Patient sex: M
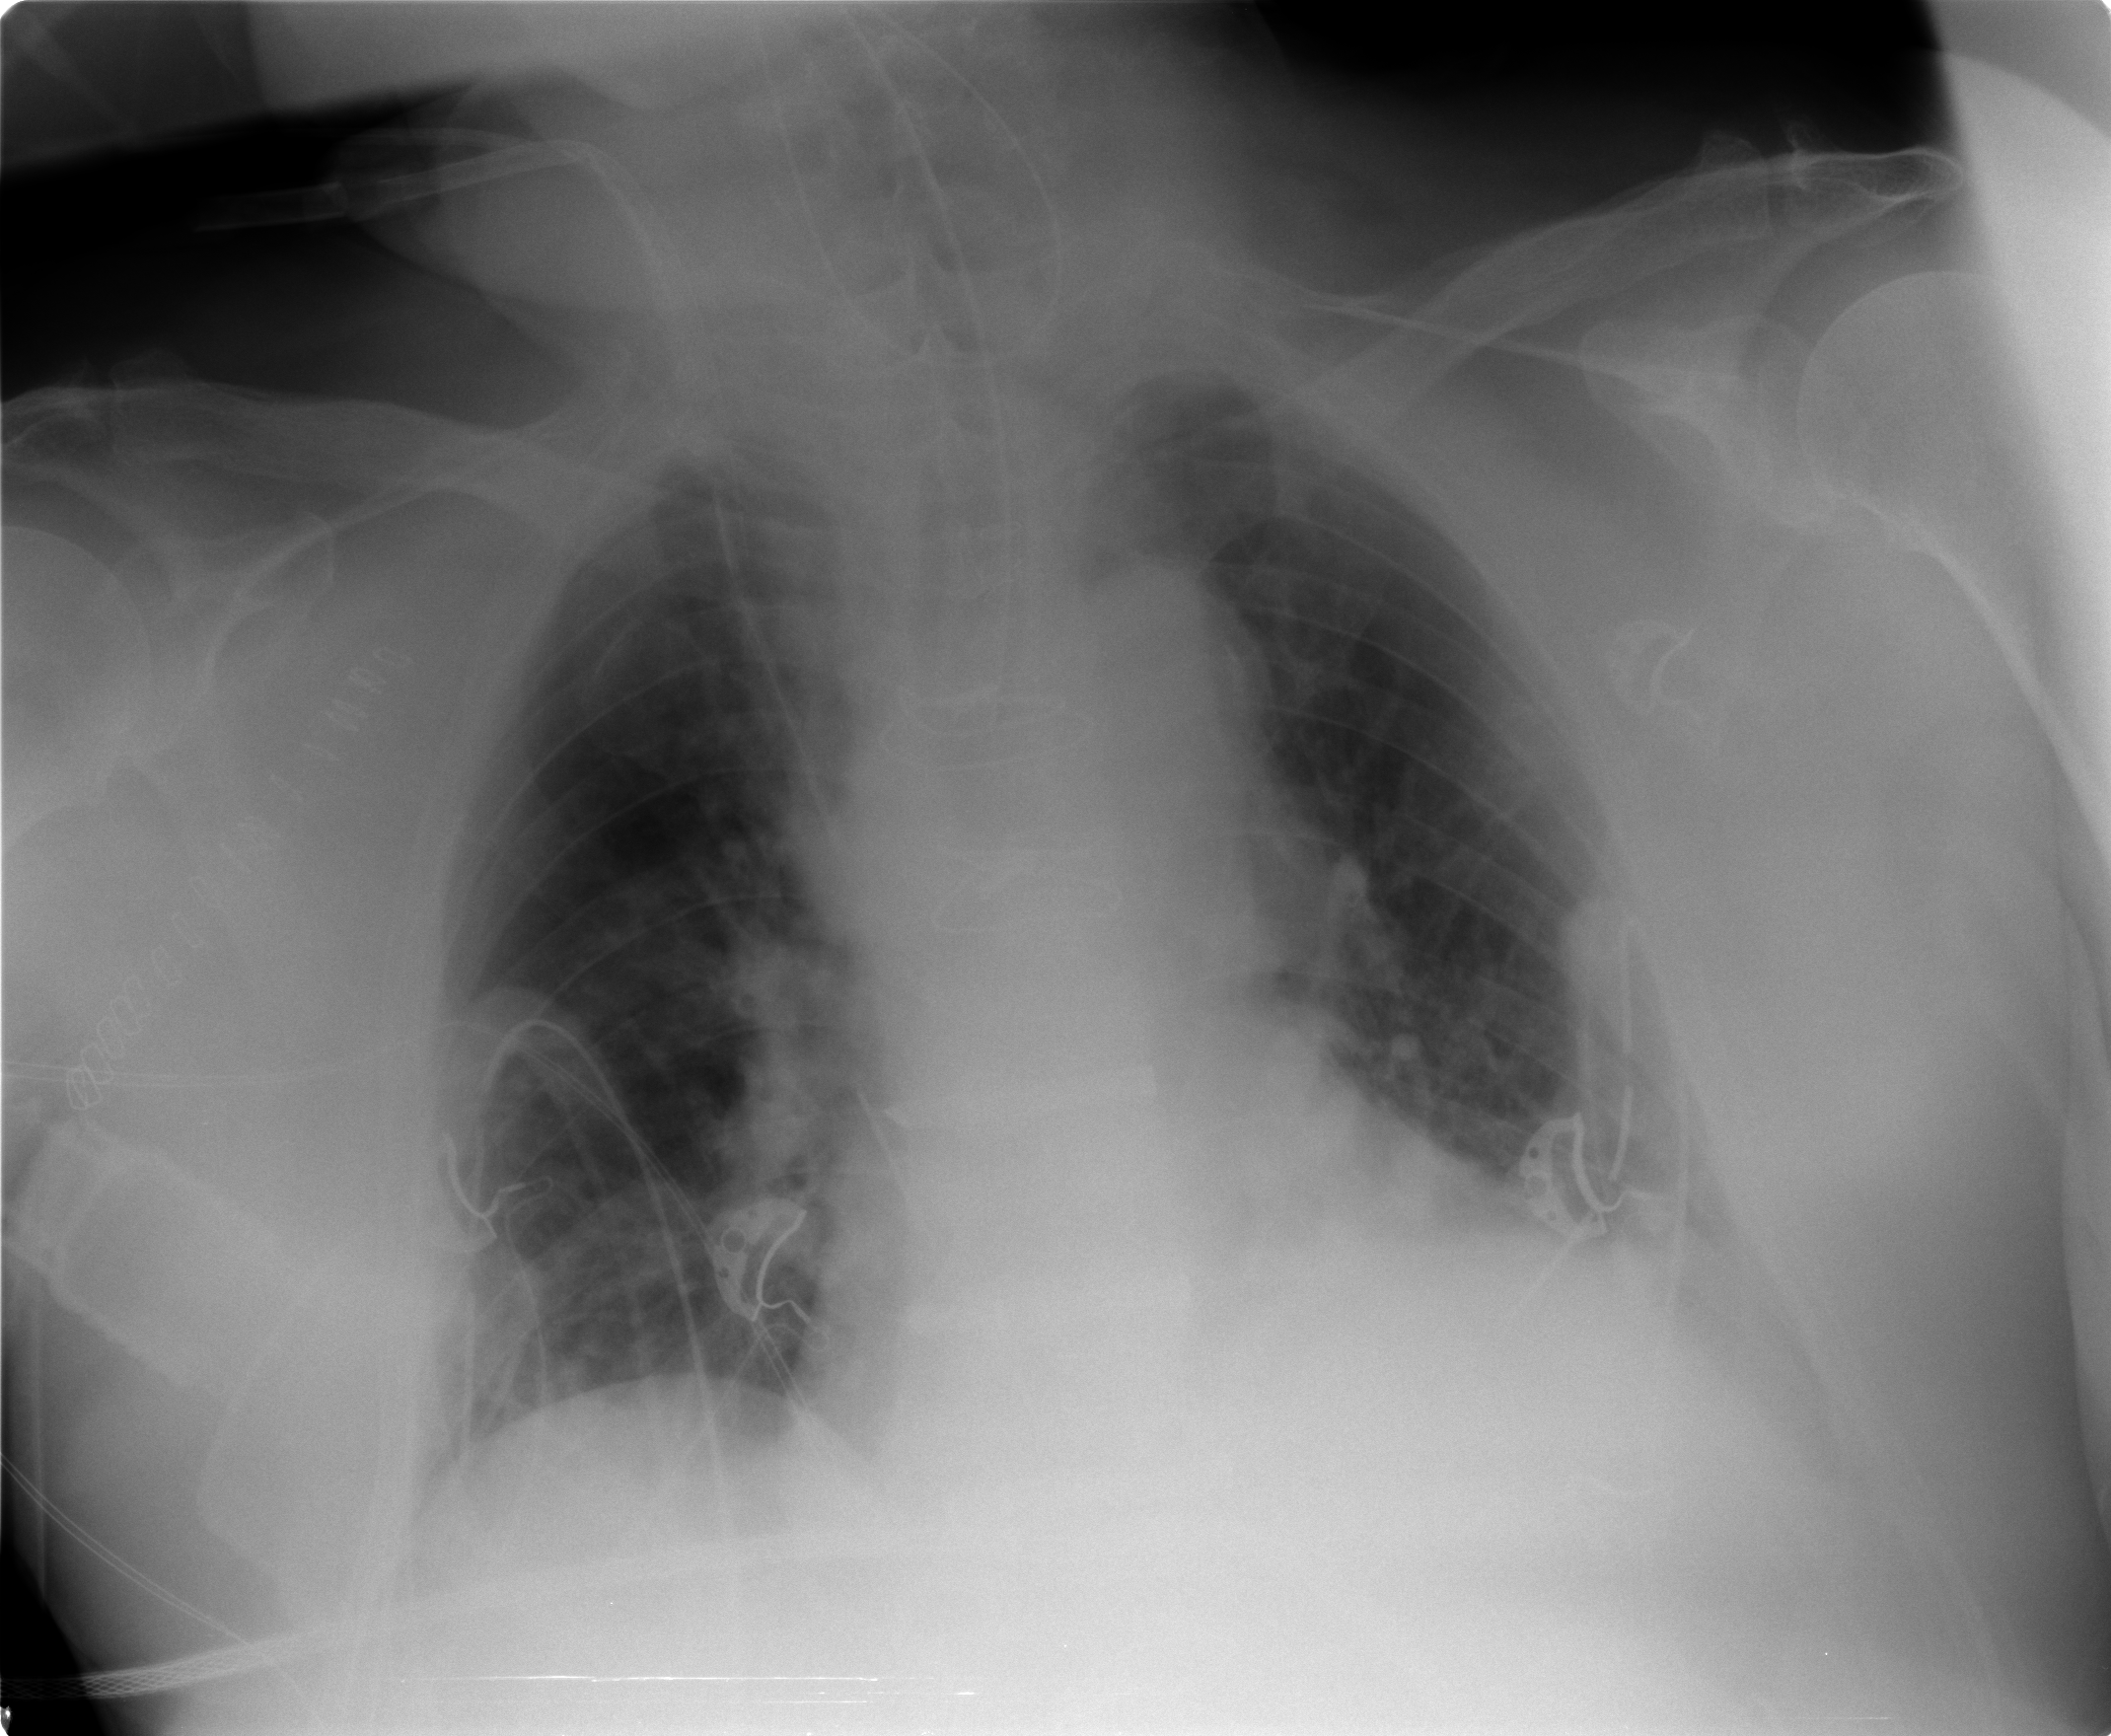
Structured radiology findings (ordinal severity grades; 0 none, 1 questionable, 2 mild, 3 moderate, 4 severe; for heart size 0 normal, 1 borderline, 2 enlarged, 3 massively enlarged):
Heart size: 1
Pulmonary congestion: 2
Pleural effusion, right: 0
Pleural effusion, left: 1
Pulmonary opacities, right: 0
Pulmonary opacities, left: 0
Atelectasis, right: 0
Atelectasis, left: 2